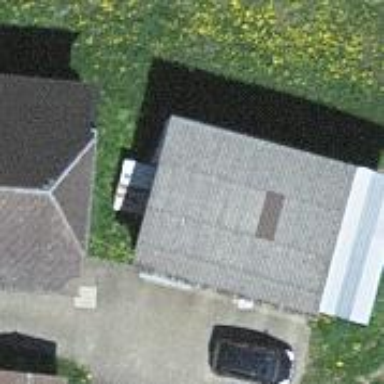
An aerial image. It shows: Garage.